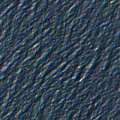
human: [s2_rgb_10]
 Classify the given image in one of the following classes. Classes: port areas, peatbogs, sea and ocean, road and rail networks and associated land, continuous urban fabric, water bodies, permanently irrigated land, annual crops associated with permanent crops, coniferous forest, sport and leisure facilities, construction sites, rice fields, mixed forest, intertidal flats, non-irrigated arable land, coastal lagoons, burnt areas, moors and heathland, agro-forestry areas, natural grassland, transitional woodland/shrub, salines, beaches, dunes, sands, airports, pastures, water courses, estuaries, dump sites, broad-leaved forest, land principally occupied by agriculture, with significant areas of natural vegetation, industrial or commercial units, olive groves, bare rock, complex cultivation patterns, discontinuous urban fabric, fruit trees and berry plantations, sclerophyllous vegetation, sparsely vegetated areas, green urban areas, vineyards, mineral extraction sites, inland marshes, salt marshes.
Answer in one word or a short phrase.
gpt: sea and ocean